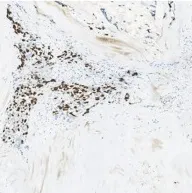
Pathological features of the lesion. (H) Fifty percent positivity for Ki67 (x100).
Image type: pathology (immunostaining)